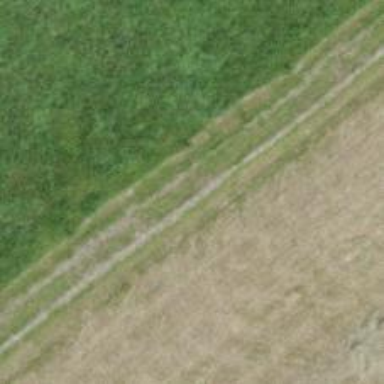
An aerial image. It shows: Grass track with grade5 track type.